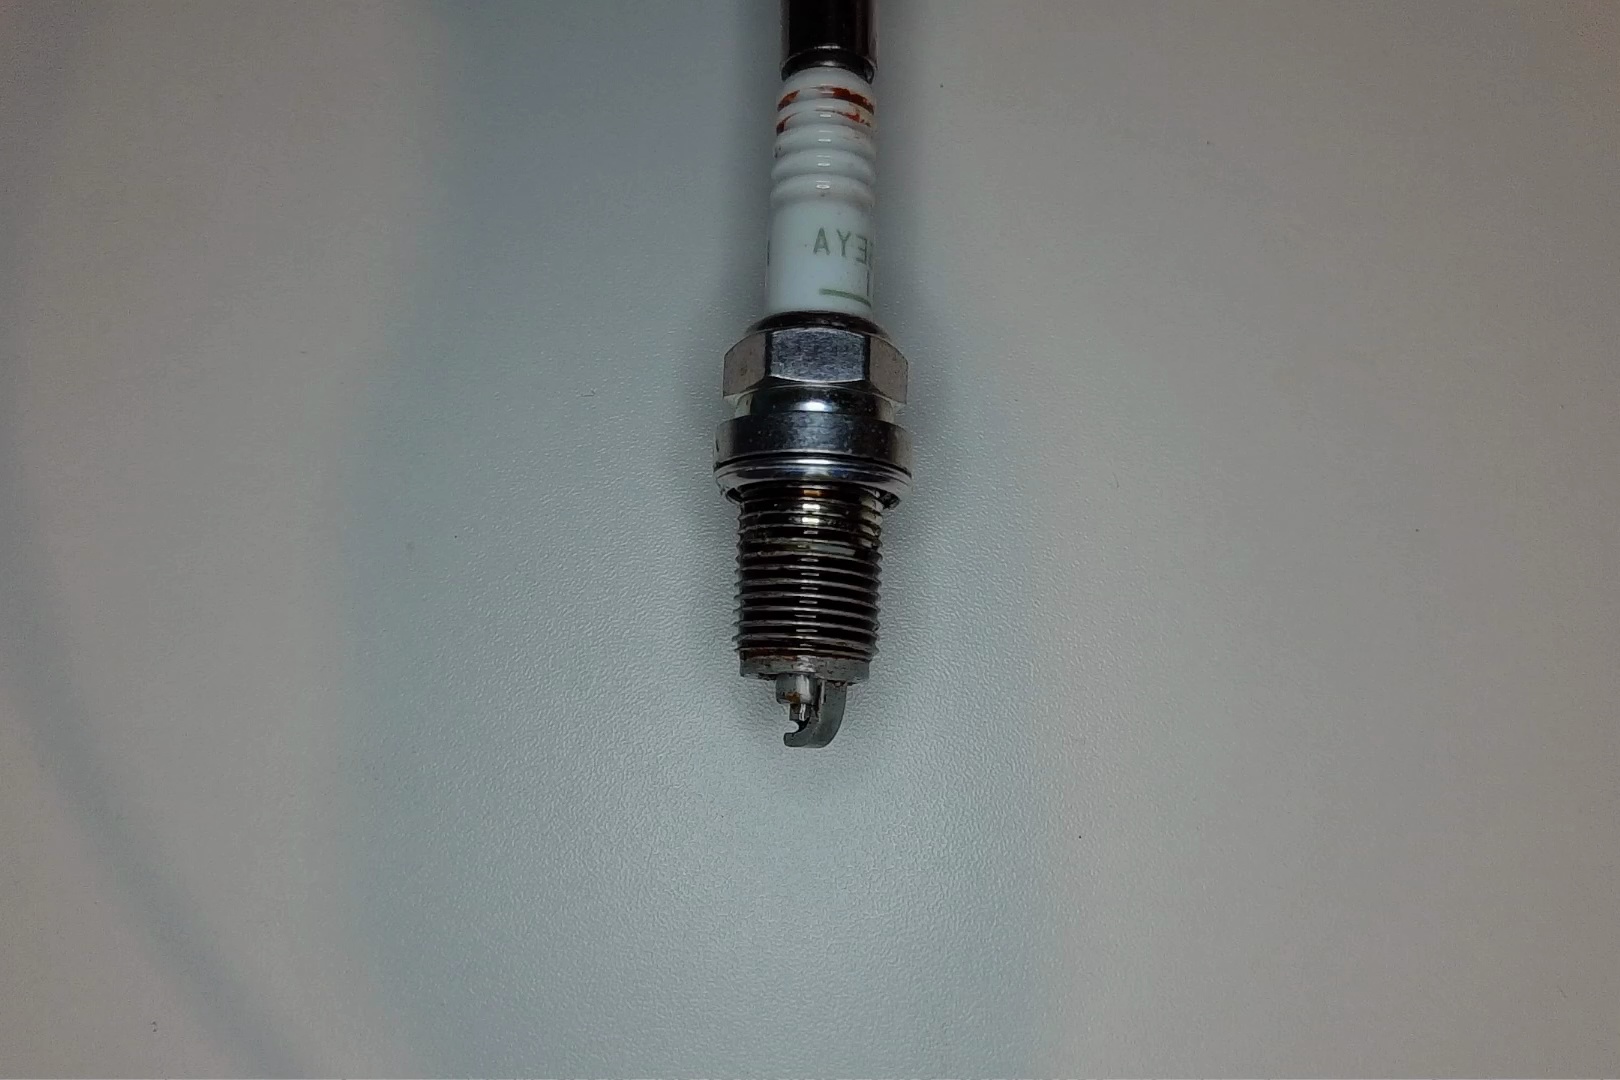
Label: anomaly